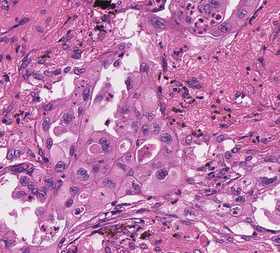
Tumor epithelial tissue: yes
Tumor-associated stroma tissue: yes
Normal tissue: no